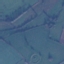
Land use / land cover: Pasture